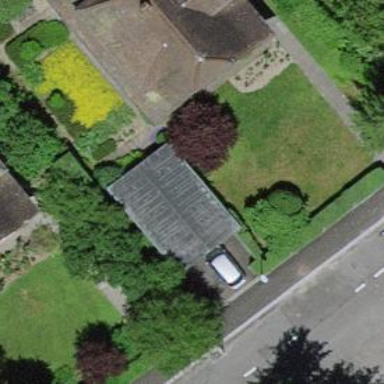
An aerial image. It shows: Garage building.